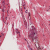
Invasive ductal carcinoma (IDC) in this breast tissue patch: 0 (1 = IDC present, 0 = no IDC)